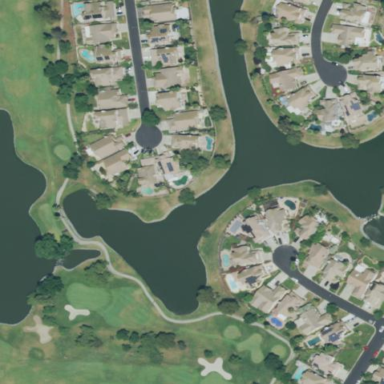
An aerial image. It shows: Water hazard on golf course.